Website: home-depot
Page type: review-order
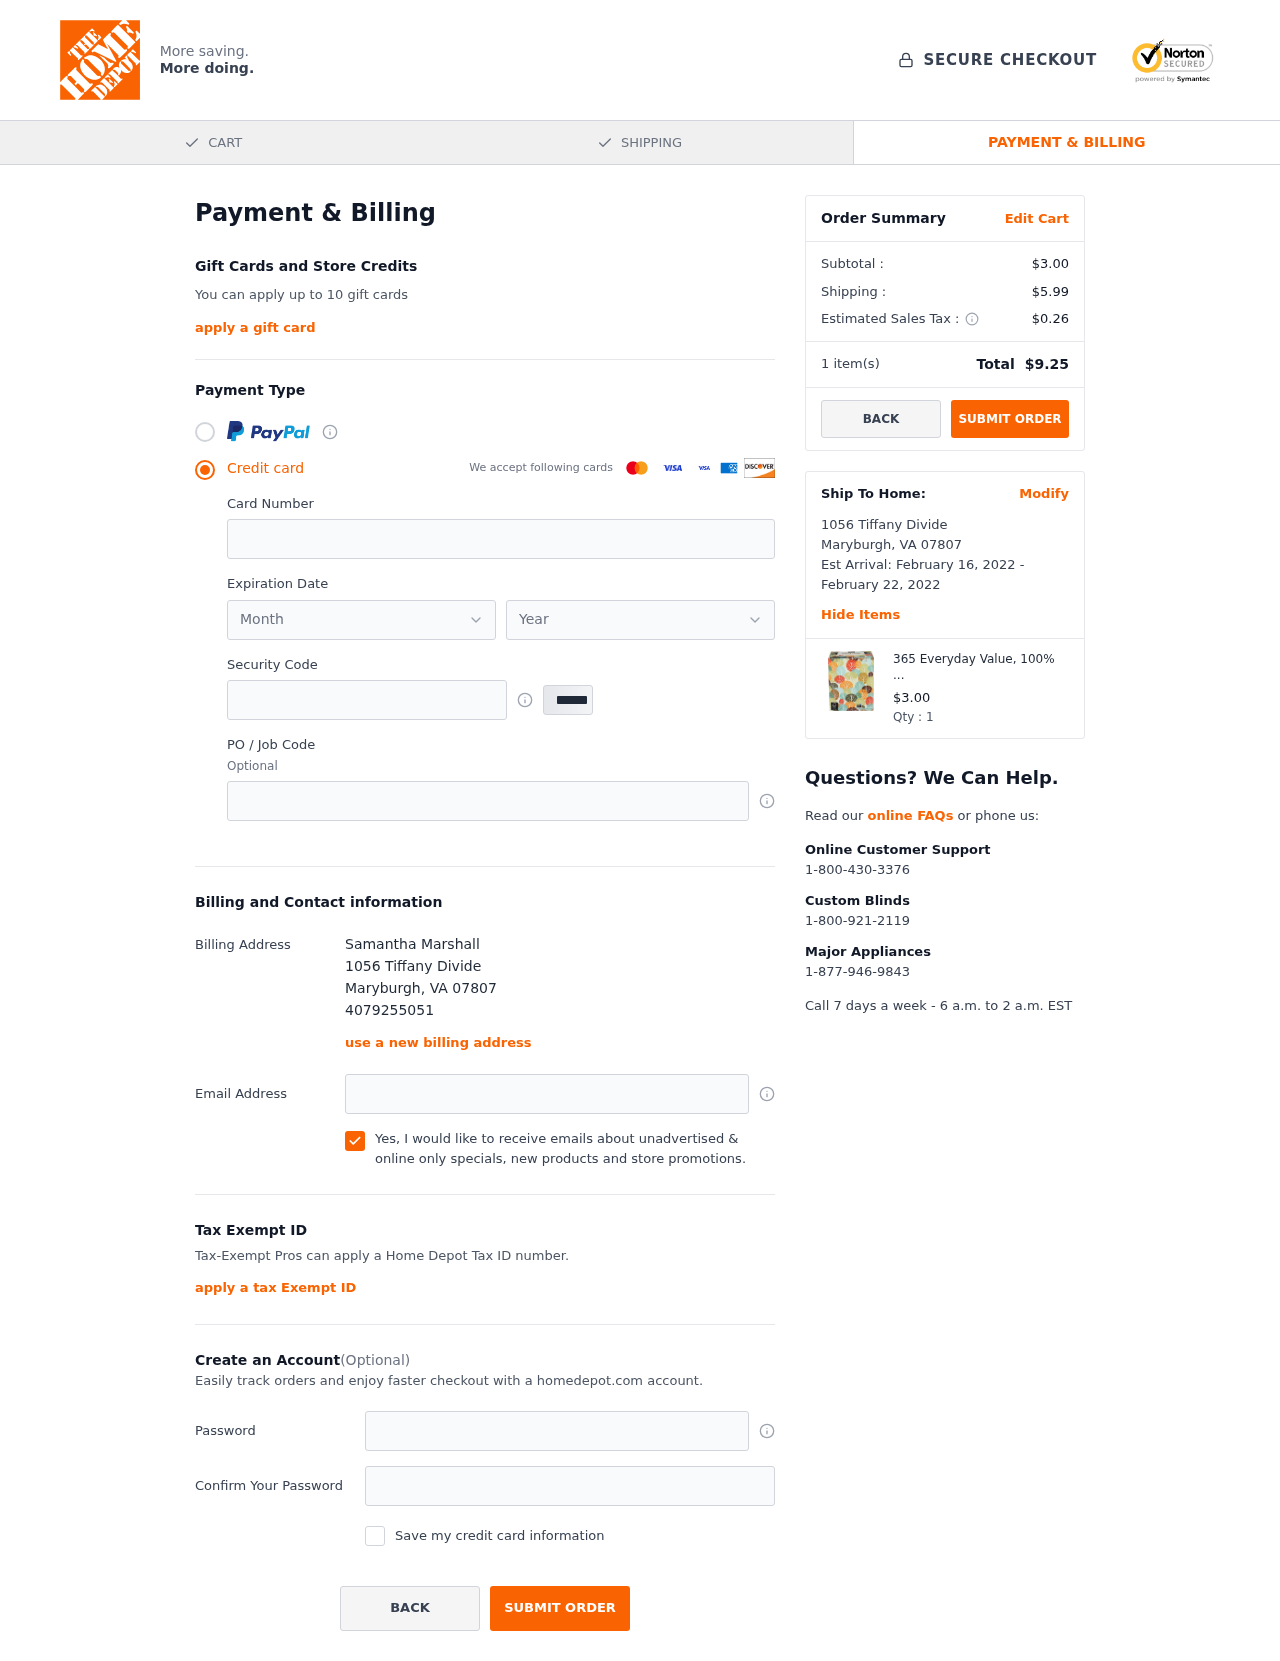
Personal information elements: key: PII_CARD_EXPIRY_MONTH
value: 06
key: PII_CARD_EXPIRY_YEAR
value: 28
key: PII_CITY
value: Maryburgh
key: PII_FULLNAME
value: Samantha Marshall
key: PII_PHONE
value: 4079255051
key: PII_POSTCODE
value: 07807
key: PII_STATE_ABBR
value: VA
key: PII_STREET
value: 1056 Tiffany Divide
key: PII_CARD_NUMBER
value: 2276 1665 1834 9768
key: PII_CARD_CVV
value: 775
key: PII_JOB_CODE
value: PRJ-4400-68
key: PII_EMAIL
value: samanthamarshall@yahoo.com
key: PII_STATE_ABBR2
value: VA
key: PII_POSTCODE_FULL
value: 07807
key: PII_POSTCODE_NUMERIC
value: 7807
Product elements: key: PRODUCT1_NAME
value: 365 Everyday Value, 100% Recycled Facial Tissue, 95 Count
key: PRODUCT1_PRICE
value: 3
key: PRODUCT1_QUANTITY
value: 1
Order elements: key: ORDER_SUBTOTAL
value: $3.00
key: ORDER_SHIPPING_COST
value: $5.99
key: ORDER_TAX
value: $0.26
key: ORDER_NUM_ITEMS
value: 1
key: ORDER_TOTAL
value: $9.25
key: ORDER_SHIPPING_DATE
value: February 16, 2022
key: ORDER_DELIVERY_DATE
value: February 22, 2022